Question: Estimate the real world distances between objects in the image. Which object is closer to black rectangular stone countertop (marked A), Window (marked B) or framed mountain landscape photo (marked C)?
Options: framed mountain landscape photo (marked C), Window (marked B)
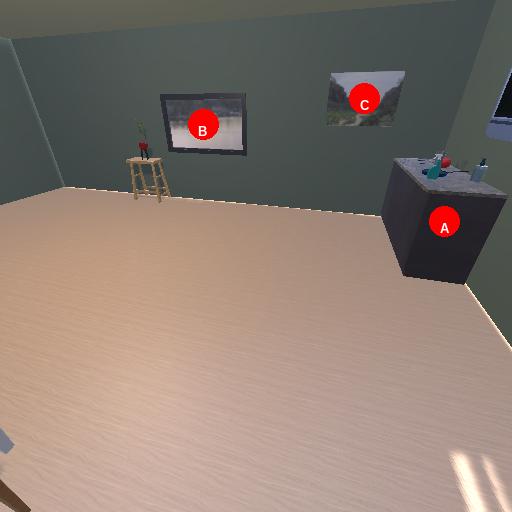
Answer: framed mountain landscape photo (marked C)